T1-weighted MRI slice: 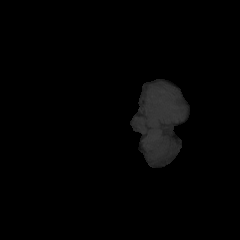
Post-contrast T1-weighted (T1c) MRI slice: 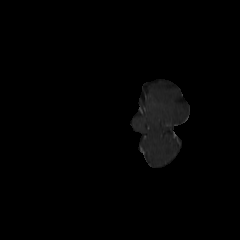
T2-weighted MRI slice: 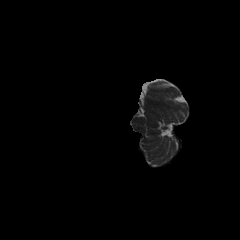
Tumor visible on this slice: no